【题型】选择题　【知识点】函数　【难度】easy
在同一个坐标系中，函数 $f(x) = \log_a x, g(x) = a^{-x}, h(x) = x^a$ 的部分图象可能是（ \quad ）

A.

B.

C.

D.

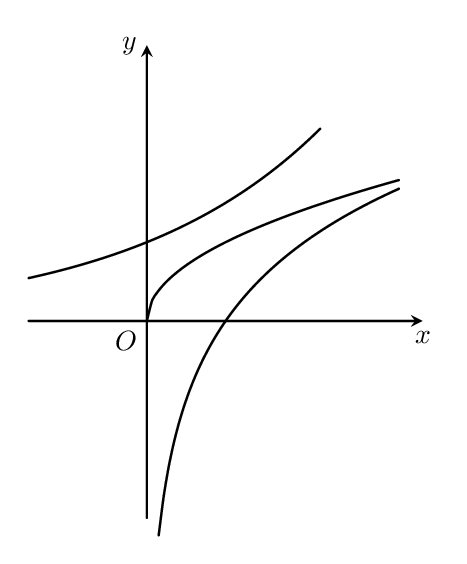
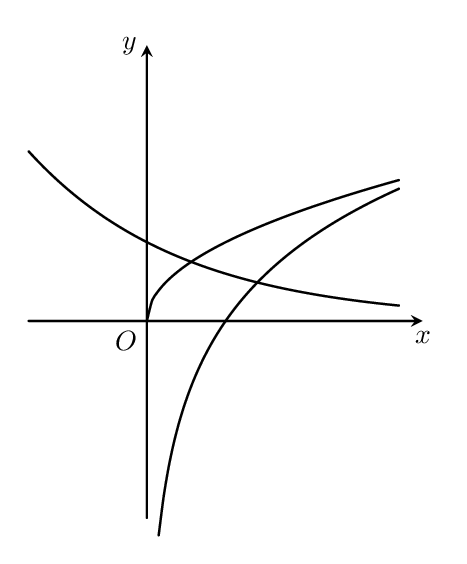
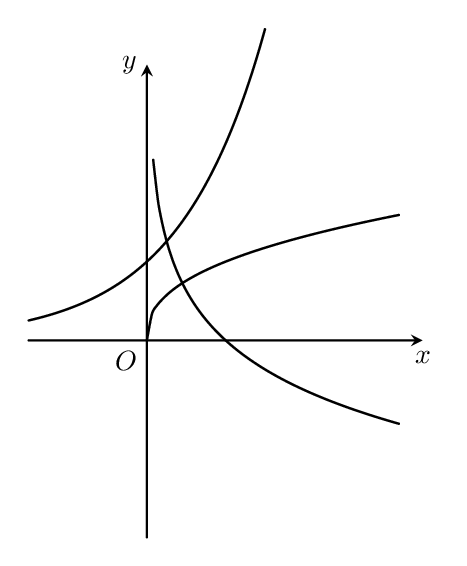
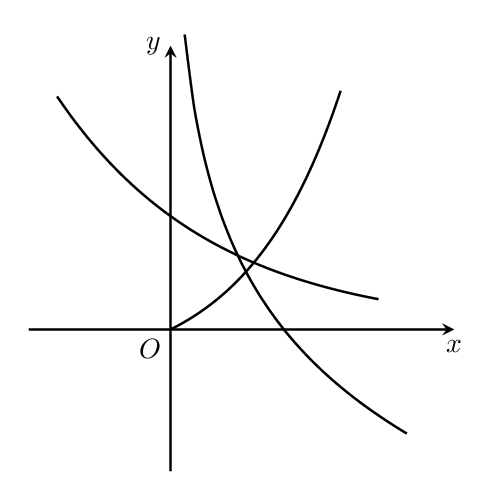
【解答】
【答案】 C

【分析】 根据指数、对数函数和幂函数的图象与性质，结合排除法即可求解.

【详解】 因为 $f(x) = \log_a x, g(x) = a^{-x} = \left(\frac{1}{a}\right)^x$ 在同一坐标系中，

所以 $f(x), g(x)$ 的单调性一定相反，且 $f(x), g(x)$ 图象均不过原点，故排除 AD；

在 BC 选项中，过原点的图象为幂函数 $h(x) = x^a$ 的图象，

由图象可知 $0 < a < 1$，所以 $f(x) = \log_a x$ 单调递减，$g(x) = a^{-x}$ 单调递增，故排除 B，

故选：C.